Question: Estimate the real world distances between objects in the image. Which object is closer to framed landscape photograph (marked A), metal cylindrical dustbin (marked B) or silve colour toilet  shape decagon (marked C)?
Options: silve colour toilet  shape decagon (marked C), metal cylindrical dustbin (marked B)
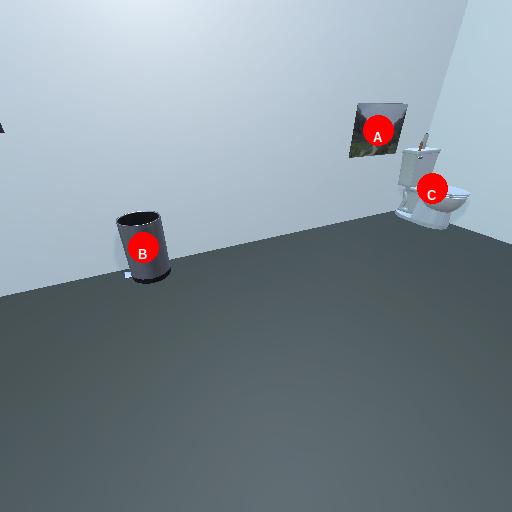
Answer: silve colour toilet  shape decagon (marked C)